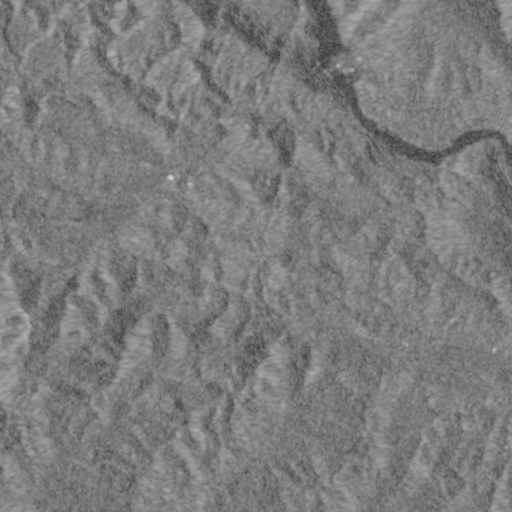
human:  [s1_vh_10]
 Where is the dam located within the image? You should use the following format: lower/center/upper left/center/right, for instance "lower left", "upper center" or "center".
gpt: The dam is located in the upper right of the image.
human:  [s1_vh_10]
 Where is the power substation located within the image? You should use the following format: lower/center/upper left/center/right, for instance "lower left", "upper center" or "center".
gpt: The power substation is located in the upper right of the image.
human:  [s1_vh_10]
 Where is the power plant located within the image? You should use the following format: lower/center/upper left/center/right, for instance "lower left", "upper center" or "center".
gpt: There is no power plant in the image.

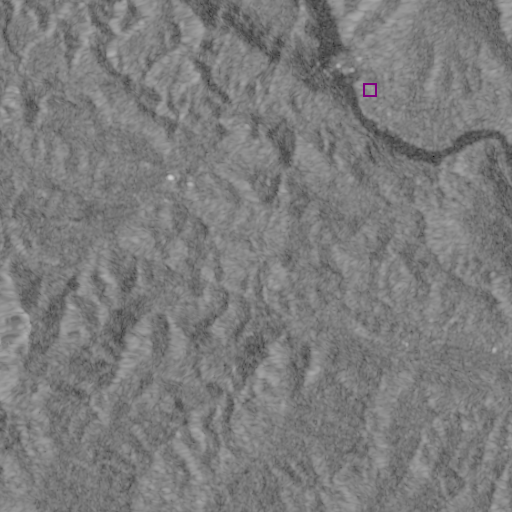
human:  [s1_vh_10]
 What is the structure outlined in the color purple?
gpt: The structure outlined in purple is a power substation.
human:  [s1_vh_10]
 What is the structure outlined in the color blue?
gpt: There is no blue outline.